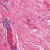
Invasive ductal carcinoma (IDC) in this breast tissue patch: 0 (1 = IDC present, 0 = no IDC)